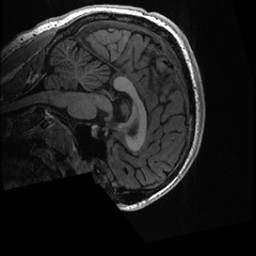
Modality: T1w
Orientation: sagittal